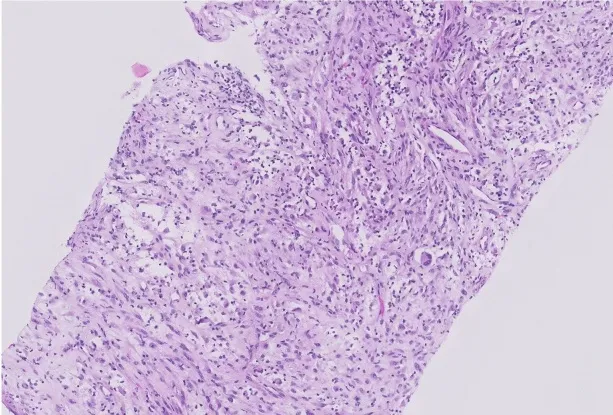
A) Spindle cell proliferation featuring fibroblastic/myofibroblastic-like cells with interspersed inflammatory cells.
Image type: pathology (h&e)